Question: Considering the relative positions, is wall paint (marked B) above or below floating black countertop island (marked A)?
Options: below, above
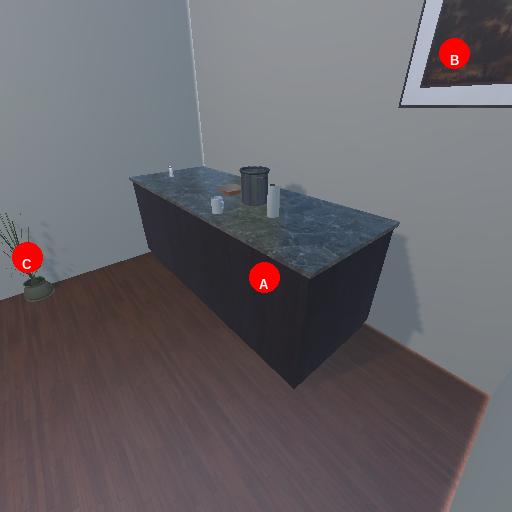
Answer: below